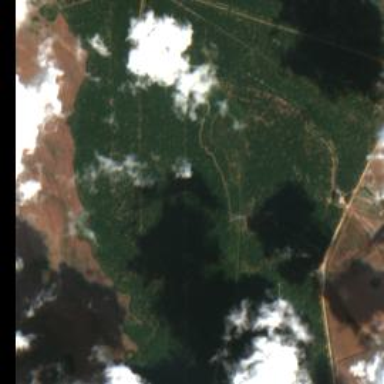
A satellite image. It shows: Orchard filled with oil palms trees.